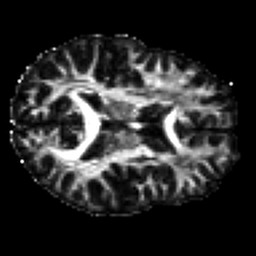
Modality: FA
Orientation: axial
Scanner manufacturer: siemens
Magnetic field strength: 3 T
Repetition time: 7.8 s
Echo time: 0.09 s